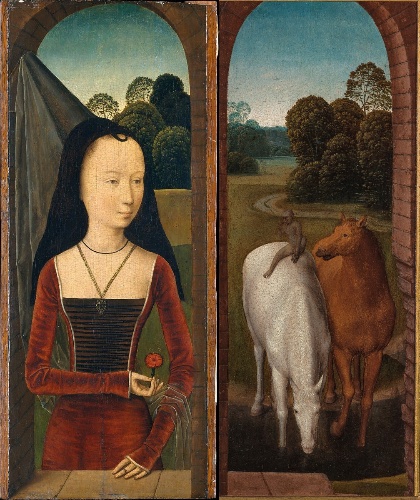
Title: Young Woman with a Pink
Artist: Hans Memling
Artist bio: Netherlandish, Seligenstadt, active by 1465–died 1494 Bruges
Date: ca. 1485–90
Object type: Painting
Classification: Paintings
Medium: Oil on wood
Dimensions: Overall 17 x 7 3/8 in. (43.2 x 18.7 cm); painted surface 17 x 6 7/8 in. (43.2 x 17.5 cm)
Department: European Paintings
Credit line: The Jules Bache Collection, 1949
Accession year: 1949
Repository: Metropolitan Museum of Art, New York, NY
Tags: Portraits|Women